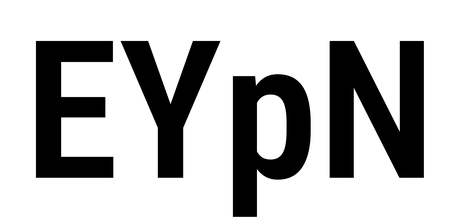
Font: Roboto_Condensed_SemiBold